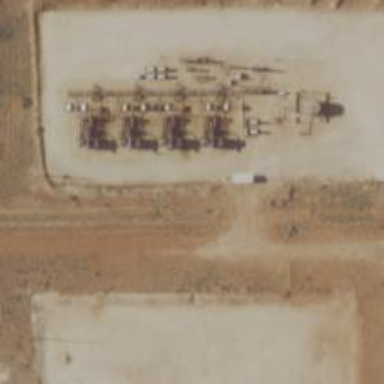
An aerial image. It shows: Petroleum well.